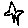
Label: star